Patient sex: M
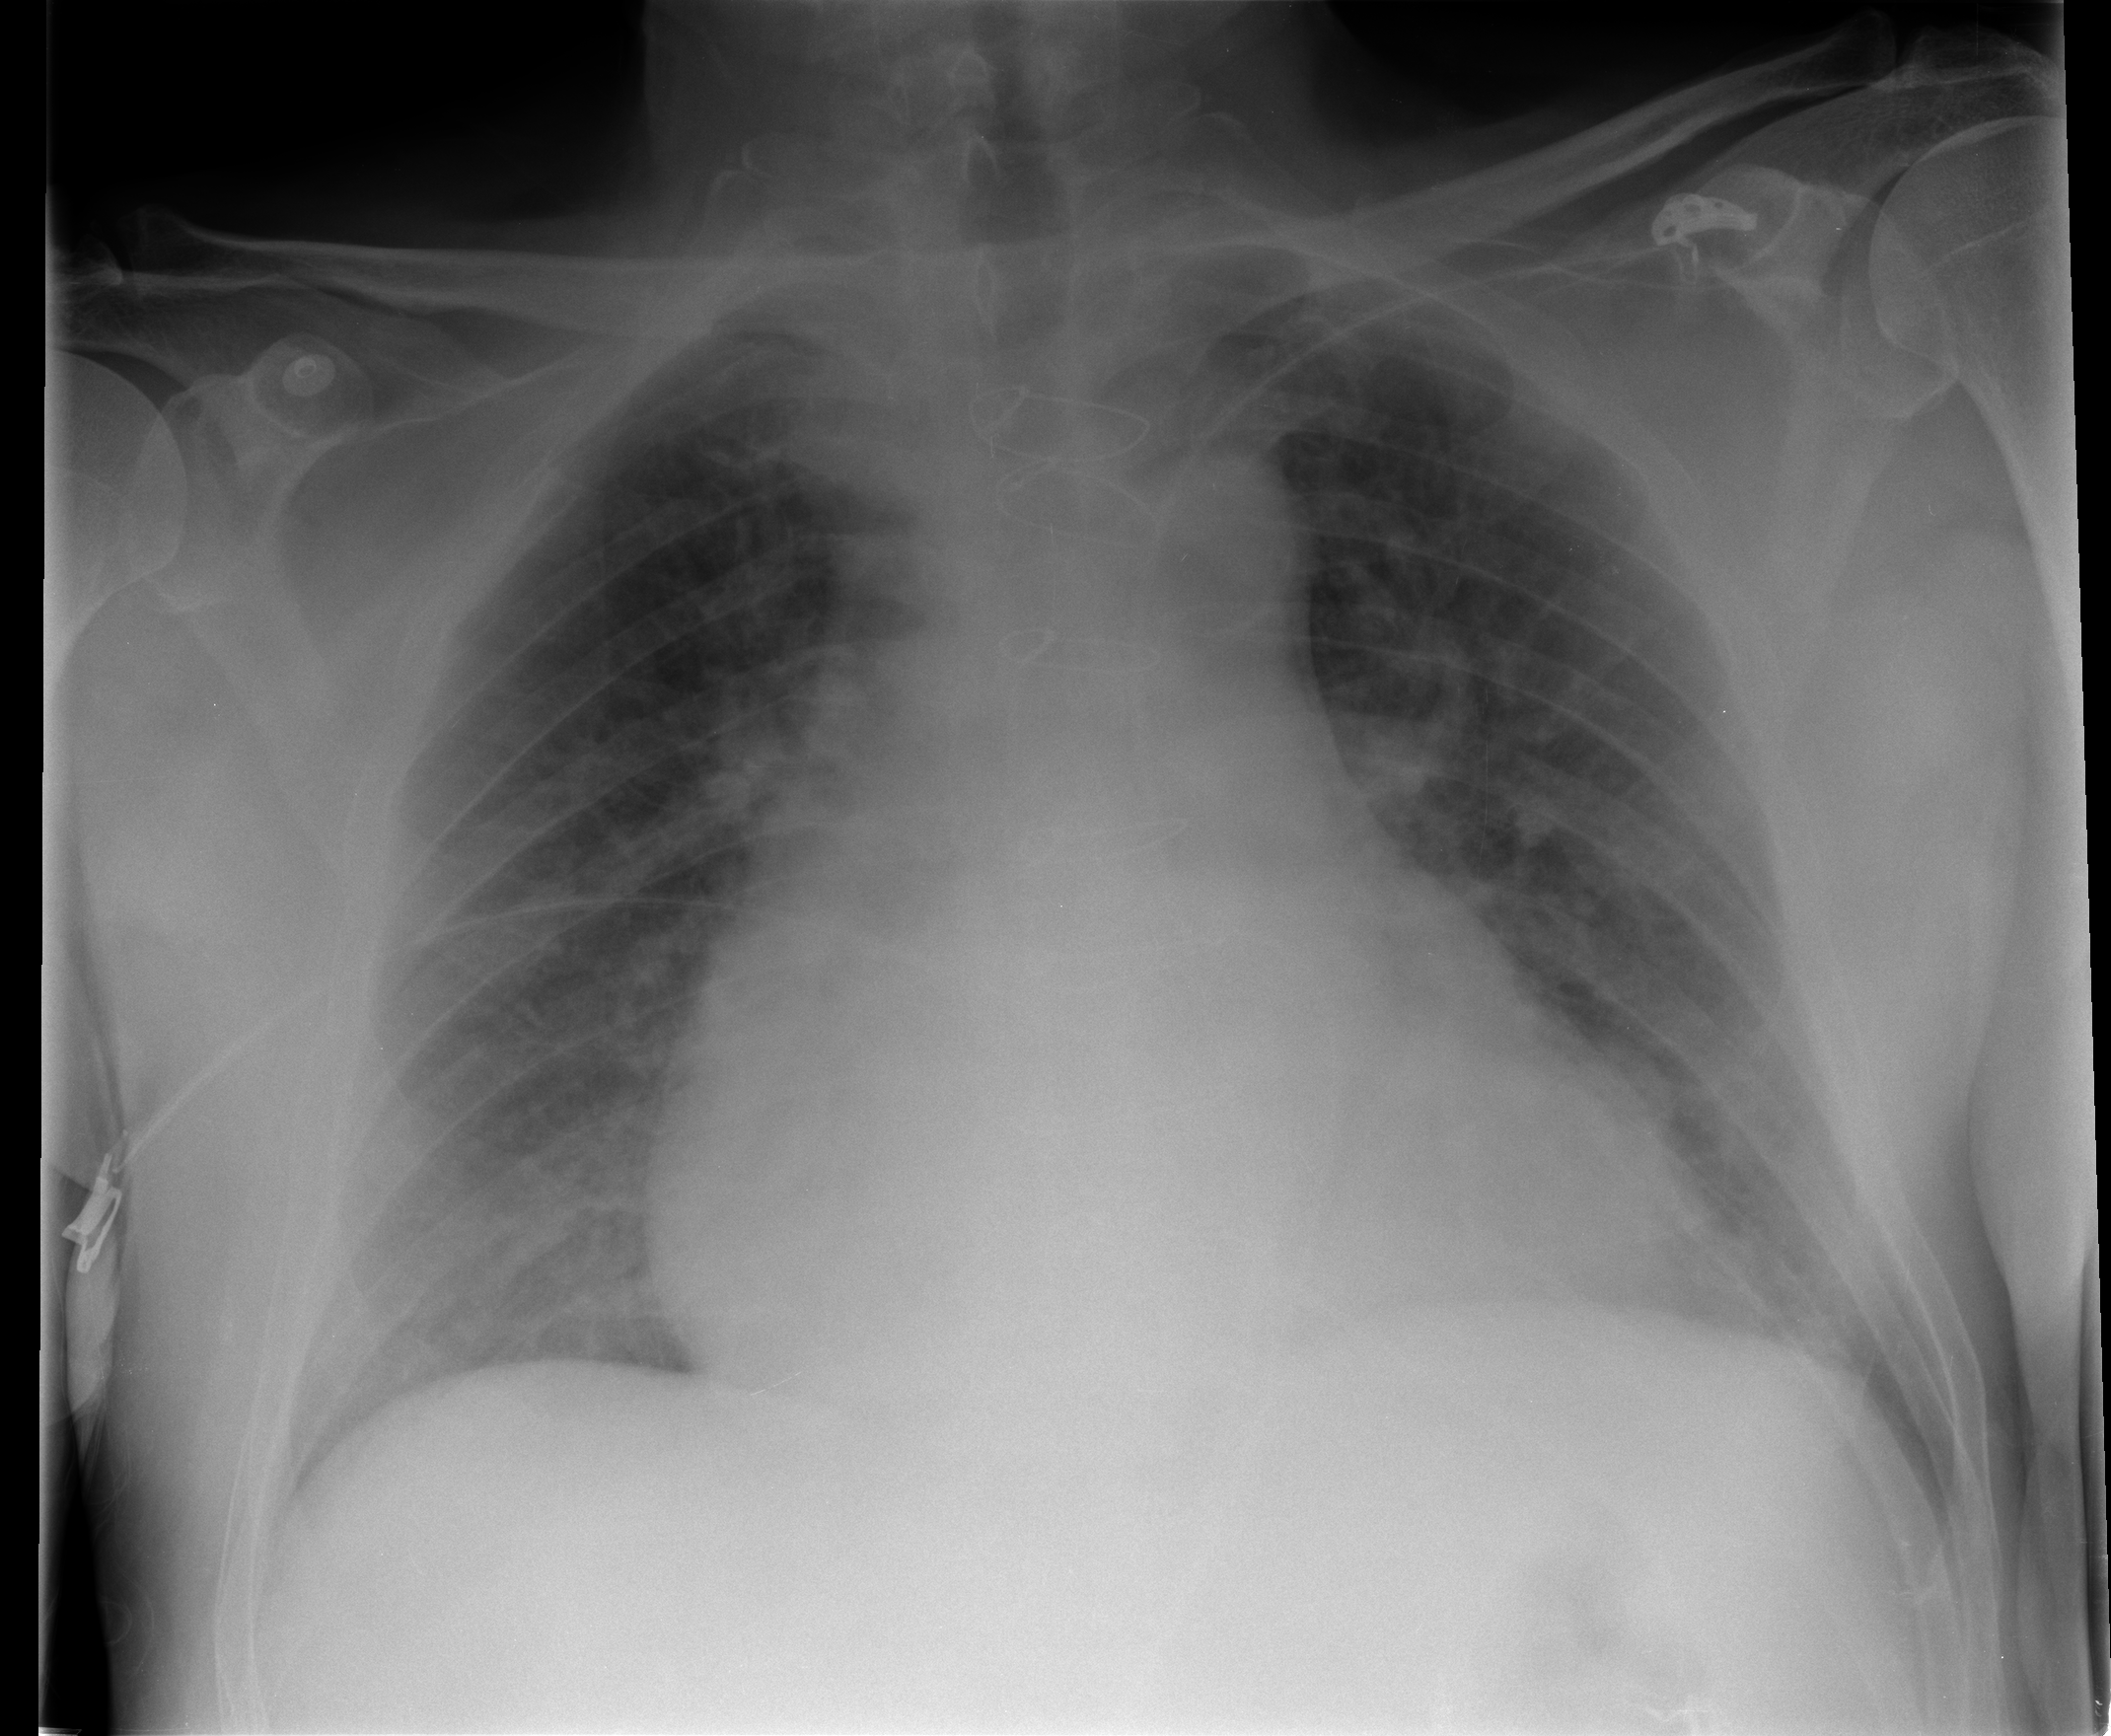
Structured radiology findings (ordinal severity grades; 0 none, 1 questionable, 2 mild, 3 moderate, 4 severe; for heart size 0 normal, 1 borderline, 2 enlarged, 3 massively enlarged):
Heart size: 2
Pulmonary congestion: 2
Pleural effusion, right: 1
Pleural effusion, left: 0
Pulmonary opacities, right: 1
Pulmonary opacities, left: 1
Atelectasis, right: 2
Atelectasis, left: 1